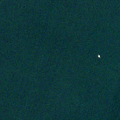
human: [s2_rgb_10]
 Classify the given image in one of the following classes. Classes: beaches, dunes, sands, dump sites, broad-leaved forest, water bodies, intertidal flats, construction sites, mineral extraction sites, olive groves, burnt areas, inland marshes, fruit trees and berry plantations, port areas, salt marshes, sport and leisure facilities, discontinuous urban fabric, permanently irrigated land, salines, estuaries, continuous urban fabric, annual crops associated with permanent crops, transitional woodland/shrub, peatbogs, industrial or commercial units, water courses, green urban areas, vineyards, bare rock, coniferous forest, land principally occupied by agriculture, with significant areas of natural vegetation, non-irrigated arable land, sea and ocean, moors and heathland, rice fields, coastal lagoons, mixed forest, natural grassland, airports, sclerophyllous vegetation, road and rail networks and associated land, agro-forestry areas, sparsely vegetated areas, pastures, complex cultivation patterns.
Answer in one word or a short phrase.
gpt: sea and ocean